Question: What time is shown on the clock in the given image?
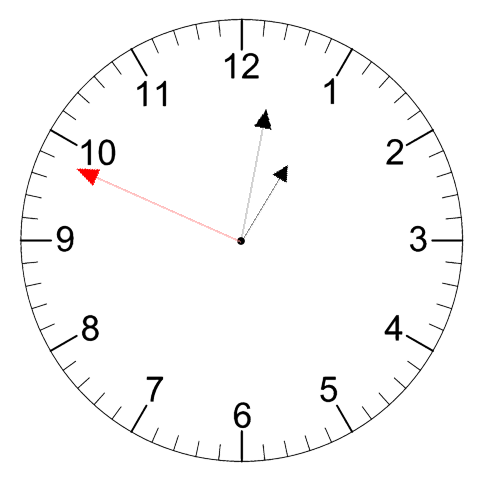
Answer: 01:01:49